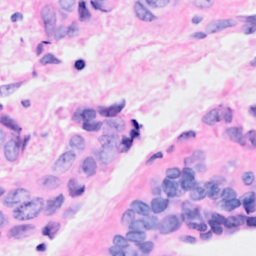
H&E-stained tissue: Breast